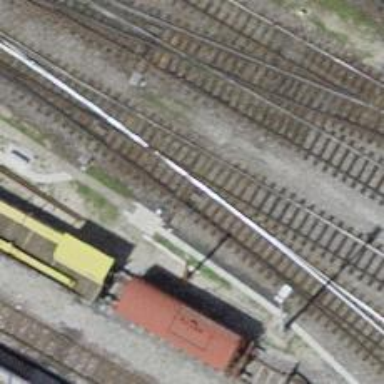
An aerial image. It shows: Single-track electrified railway service yard with contact line for trains.